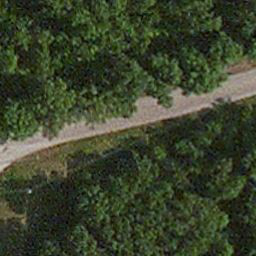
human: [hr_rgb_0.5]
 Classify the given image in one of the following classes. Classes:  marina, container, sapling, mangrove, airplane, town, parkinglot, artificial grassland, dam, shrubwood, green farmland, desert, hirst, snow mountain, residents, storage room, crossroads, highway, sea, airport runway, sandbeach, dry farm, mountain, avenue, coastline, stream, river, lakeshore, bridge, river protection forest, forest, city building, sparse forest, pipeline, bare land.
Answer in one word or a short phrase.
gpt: avenue